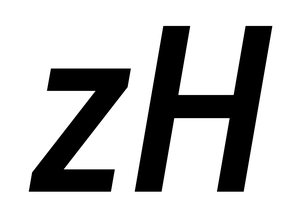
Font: Roboto-Italic_Condensed_Medium_Italic